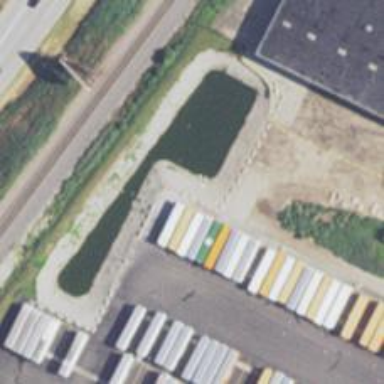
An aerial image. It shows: Abandoned railway yard is depicted.